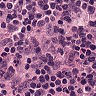
Metastatic tissue present: no